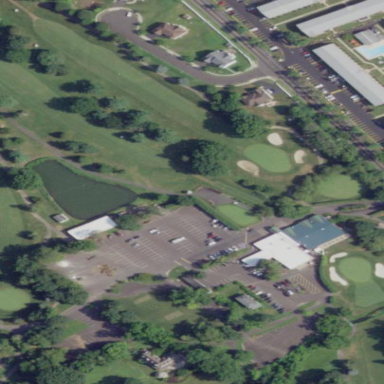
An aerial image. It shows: Golf fairway surrounded by grass.